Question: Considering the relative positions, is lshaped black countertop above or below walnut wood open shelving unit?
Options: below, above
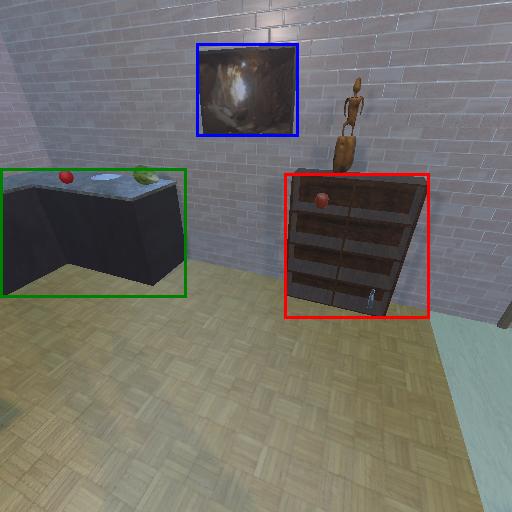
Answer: below